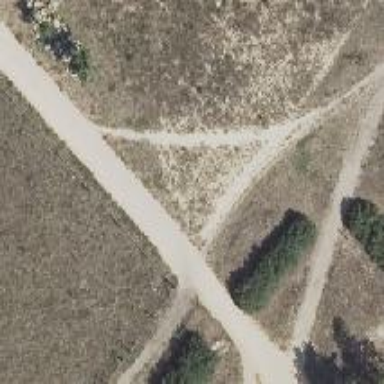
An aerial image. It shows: Dirt path.